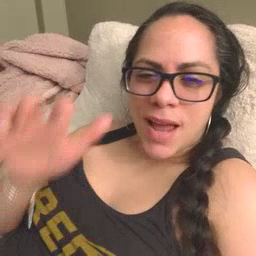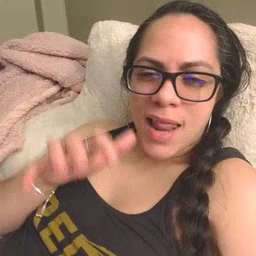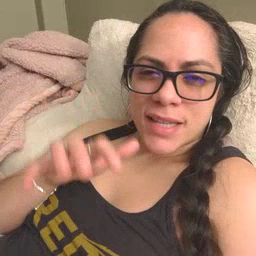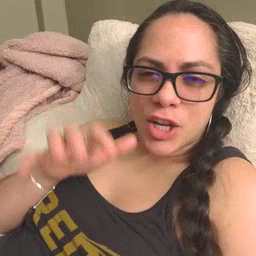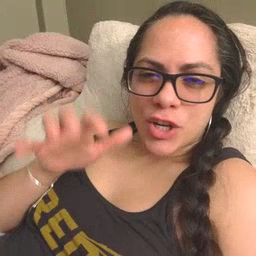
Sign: alligator